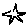
Label: star